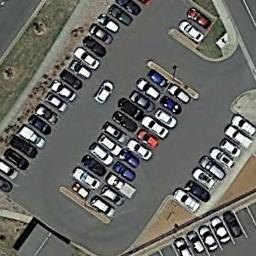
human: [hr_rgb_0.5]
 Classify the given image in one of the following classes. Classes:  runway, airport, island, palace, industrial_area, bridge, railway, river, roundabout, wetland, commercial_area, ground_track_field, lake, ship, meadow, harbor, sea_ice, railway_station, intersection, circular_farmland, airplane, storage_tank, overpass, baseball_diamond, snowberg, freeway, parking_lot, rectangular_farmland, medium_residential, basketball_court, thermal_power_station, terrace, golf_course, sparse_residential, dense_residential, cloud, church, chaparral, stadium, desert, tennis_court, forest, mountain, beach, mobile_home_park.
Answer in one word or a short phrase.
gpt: parking_lot